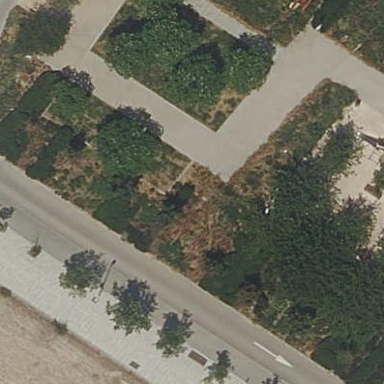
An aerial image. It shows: Garden area designated for leisure land.